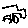
Label: car